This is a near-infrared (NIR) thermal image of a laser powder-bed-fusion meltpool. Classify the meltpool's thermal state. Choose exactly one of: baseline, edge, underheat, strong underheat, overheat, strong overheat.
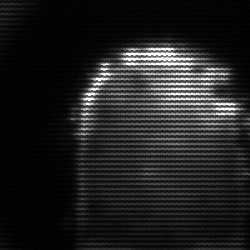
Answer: baseline